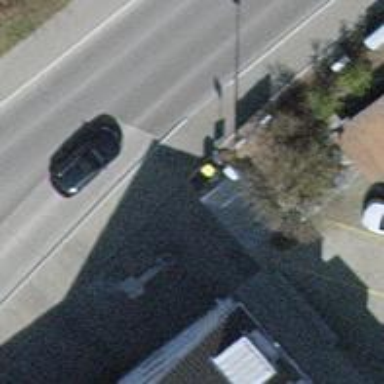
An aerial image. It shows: Post box.